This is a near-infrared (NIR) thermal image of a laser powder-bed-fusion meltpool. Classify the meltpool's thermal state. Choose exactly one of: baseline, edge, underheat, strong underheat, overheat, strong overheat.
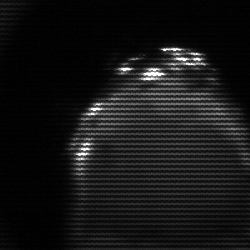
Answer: edge